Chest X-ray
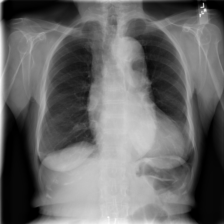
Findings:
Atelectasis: negative
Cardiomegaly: positive
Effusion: negative
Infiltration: negative
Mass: negative
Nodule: negative
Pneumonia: negative
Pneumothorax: negative
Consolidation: negative
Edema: negative
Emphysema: positive
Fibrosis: negative
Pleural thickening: negative
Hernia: negative